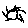
Label: sun